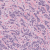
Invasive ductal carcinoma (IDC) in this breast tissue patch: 1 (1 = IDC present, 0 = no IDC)